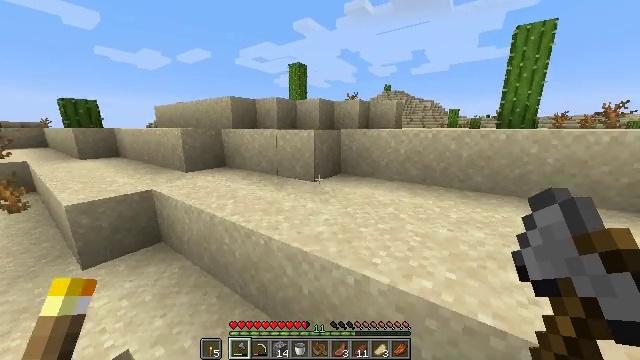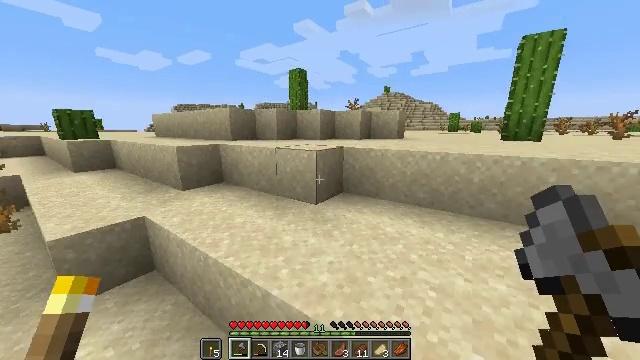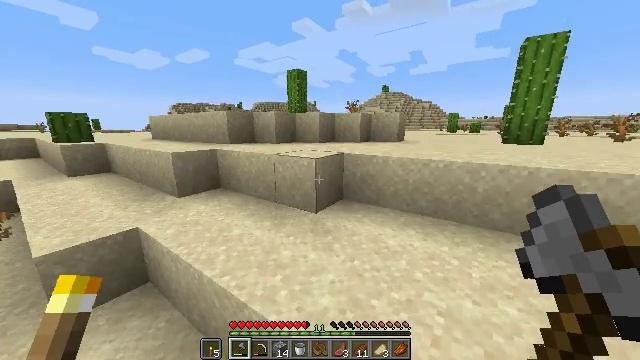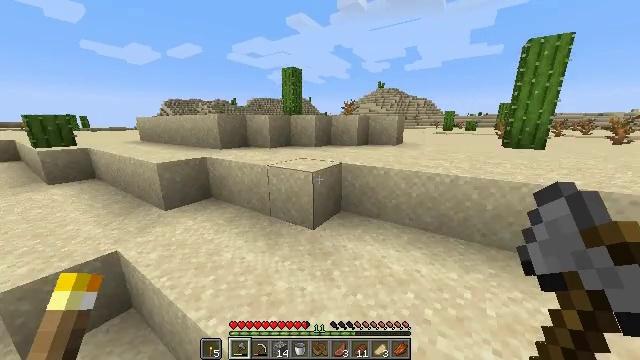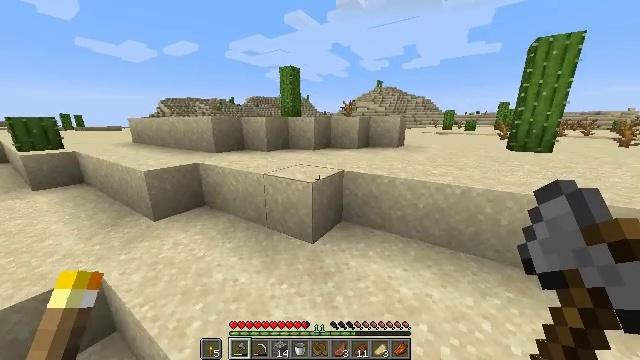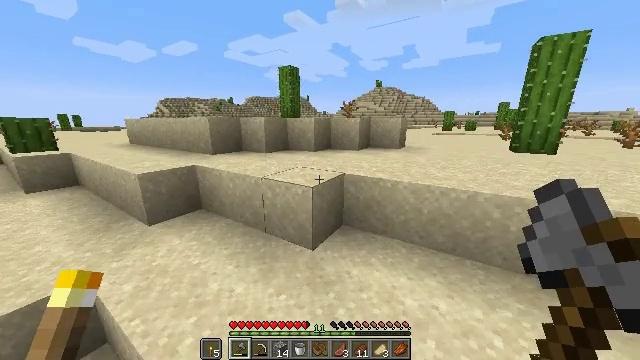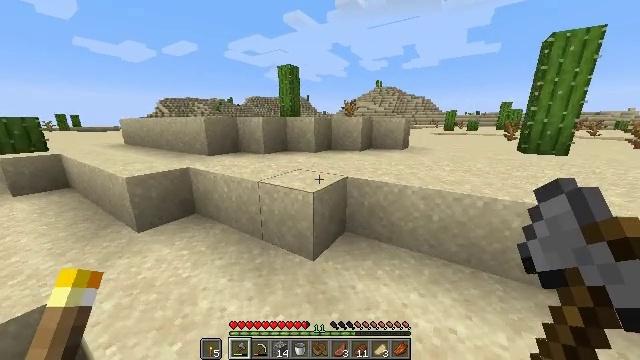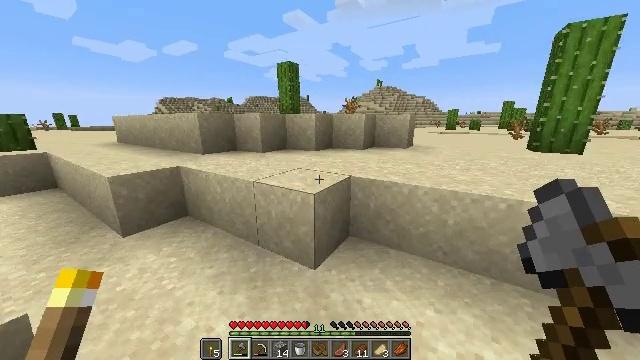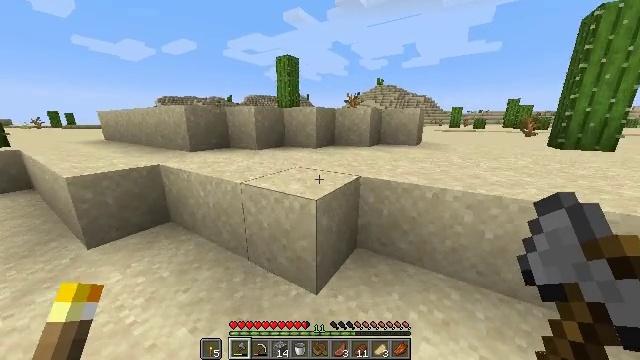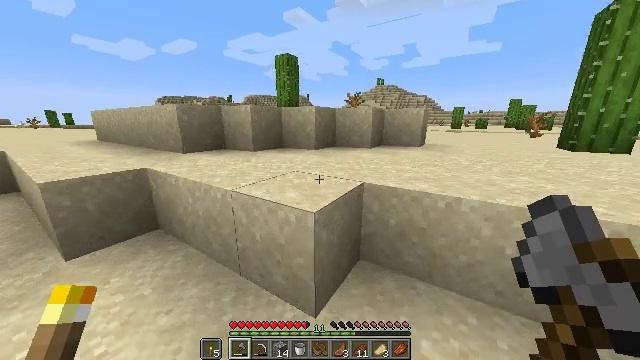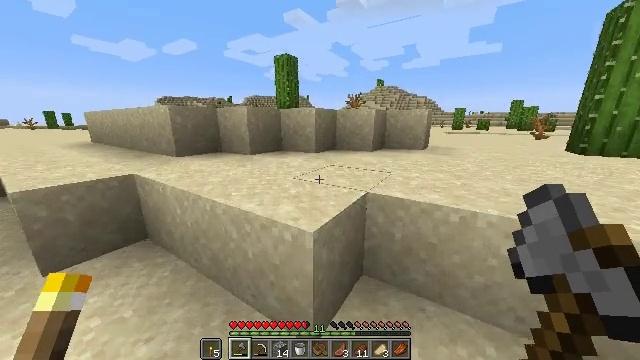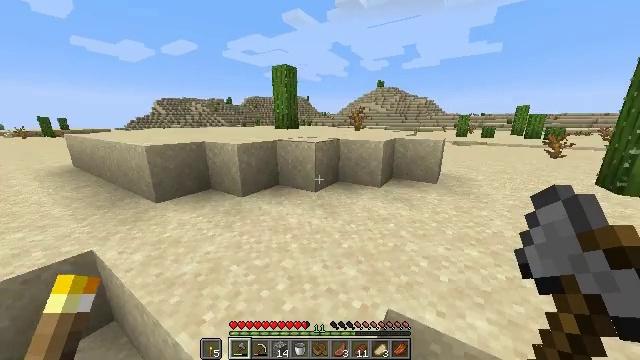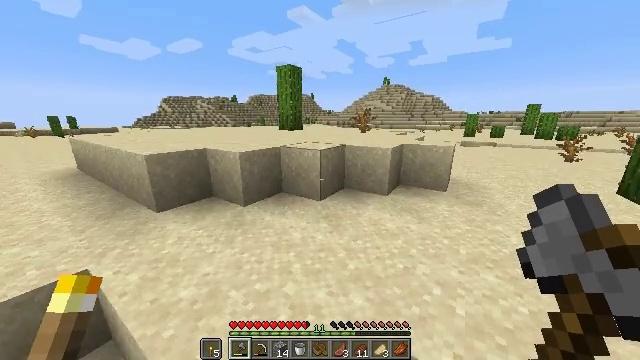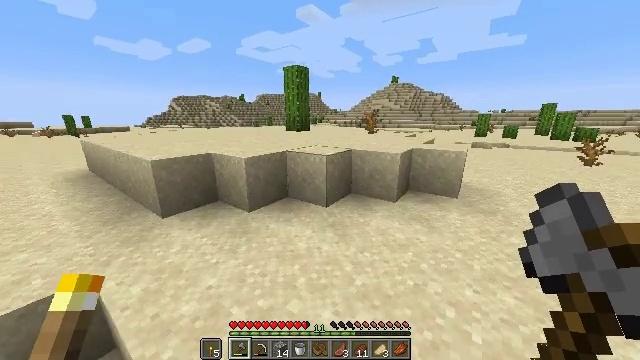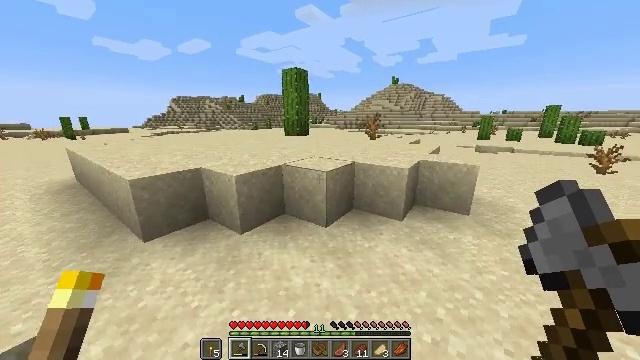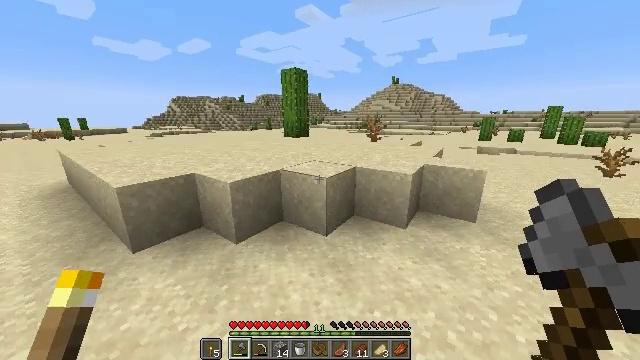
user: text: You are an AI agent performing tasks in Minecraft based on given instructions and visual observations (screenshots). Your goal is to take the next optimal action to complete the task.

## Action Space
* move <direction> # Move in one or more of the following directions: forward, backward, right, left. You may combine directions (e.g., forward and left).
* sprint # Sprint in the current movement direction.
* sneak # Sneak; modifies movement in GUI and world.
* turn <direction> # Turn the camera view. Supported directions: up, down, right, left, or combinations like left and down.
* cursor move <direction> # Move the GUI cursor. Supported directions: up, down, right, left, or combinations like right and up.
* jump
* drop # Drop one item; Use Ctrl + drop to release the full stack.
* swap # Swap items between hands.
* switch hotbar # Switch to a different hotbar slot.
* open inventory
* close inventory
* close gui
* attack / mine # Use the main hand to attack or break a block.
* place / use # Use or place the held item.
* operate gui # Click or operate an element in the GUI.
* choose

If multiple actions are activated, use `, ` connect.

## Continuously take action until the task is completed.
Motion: motion action
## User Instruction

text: Harvest the dead bush.
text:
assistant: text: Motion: move forward, sprint, jump
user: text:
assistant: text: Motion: move forward, sprint, jump
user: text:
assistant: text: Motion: move forward, sprint, turn right and down, jump
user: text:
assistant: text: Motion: move forward, sprint, jump
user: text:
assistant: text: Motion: move forward, sprint, jump
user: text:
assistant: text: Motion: move forward, sprint, jump
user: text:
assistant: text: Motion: move forward, sprint, jump
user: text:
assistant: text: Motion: move forward, sprint, jump
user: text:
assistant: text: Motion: move forward, sprint, jump
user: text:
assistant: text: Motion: move forward, sprint, jump
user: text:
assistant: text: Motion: move forward, sprint, jump
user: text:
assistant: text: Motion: move forward, sprint, turn left, jump
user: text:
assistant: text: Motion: move forward, sprint, turn left, jump
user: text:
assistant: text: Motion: move forward, sprint, jump
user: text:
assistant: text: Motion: move forward, sprint, jump
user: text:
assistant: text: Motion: move forward, sprint, jump
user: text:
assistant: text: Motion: move forward, sprint, jump
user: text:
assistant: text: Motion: move forward, sprint, jump
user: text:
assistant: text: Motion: move forward, sprint, jump
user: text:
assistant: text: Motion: move forward, sprint, jump
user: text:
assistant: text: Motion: move forward, sprint, jump
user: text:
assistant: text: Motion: move forward, sprint, jump
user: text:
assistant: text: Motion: move forward, sprint, jump
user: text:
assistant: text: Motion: move forward, sprint, jump
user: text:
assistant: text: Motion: move forward, sprint, jump
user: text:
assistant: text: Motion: move forward, sprint, jump
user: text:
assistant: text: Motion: move forward and move right, sprint, jump
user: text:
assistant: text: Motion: move forward and move right, sprint, jump
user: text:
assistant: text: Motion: move forward and move right, sprint, jump
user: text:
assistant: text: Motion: move forward and move right, sprint, turn right and down, jump